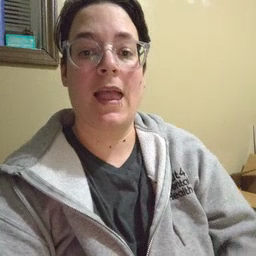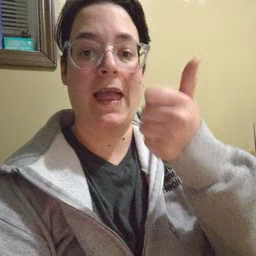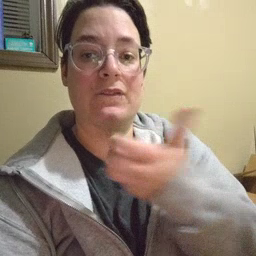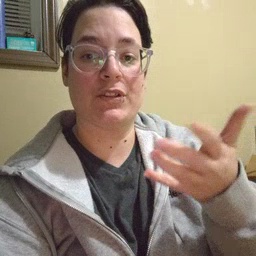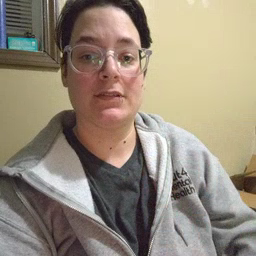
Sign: every